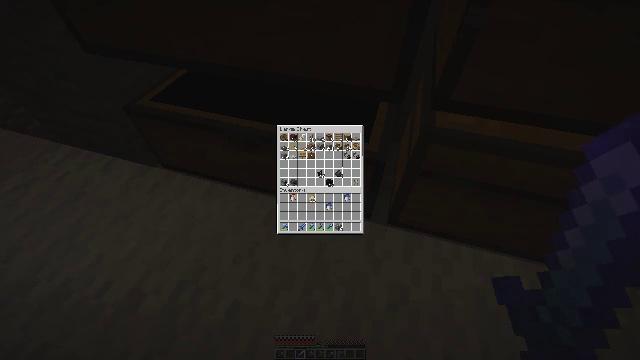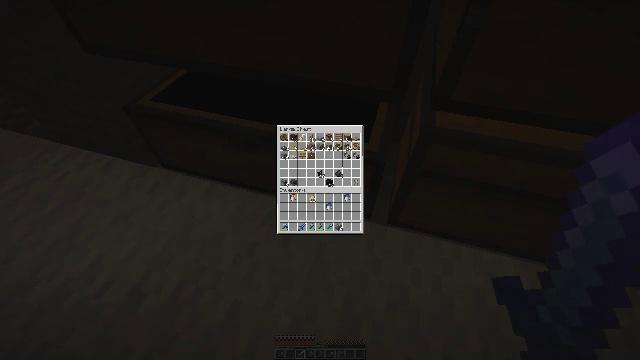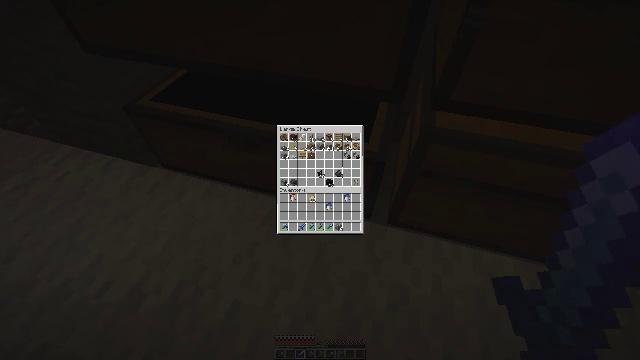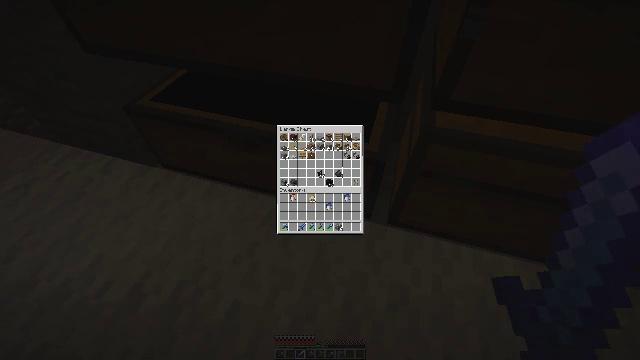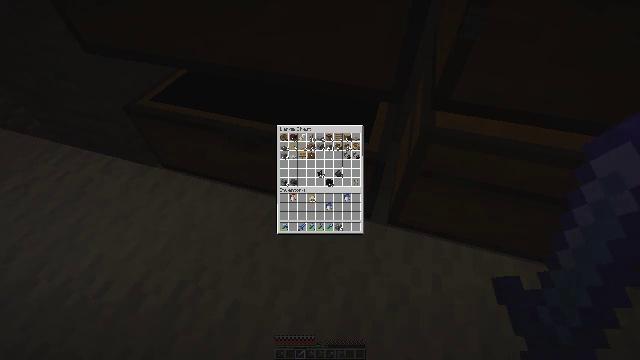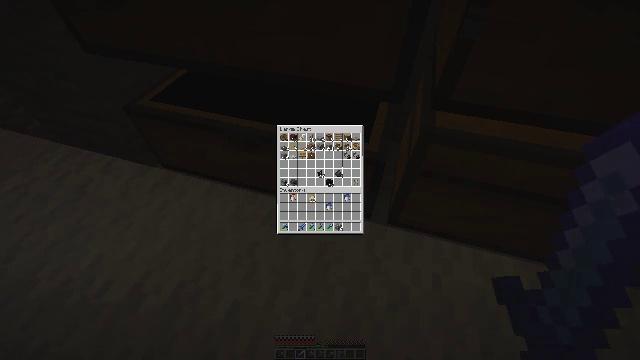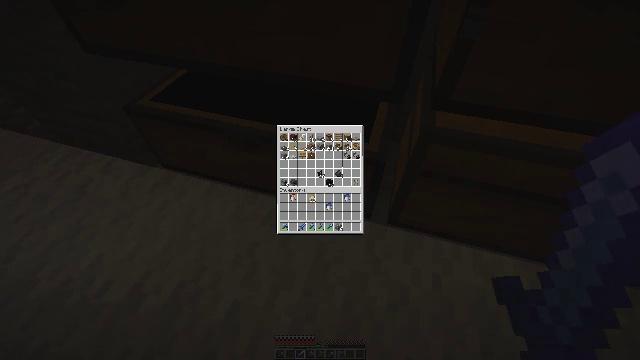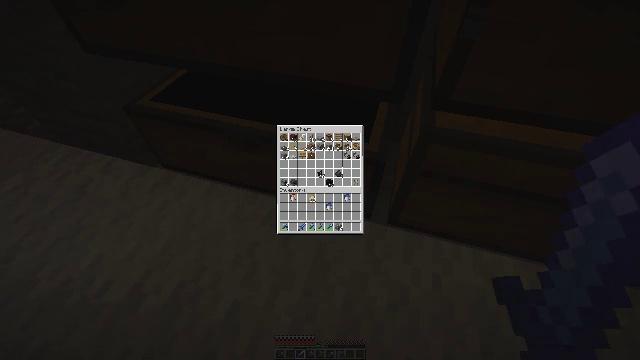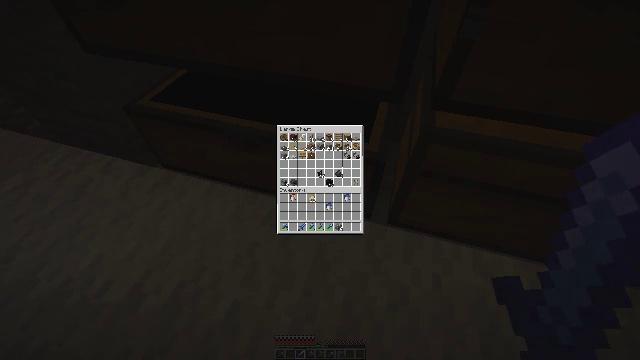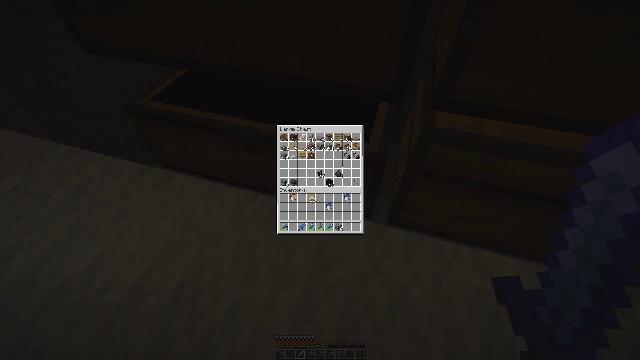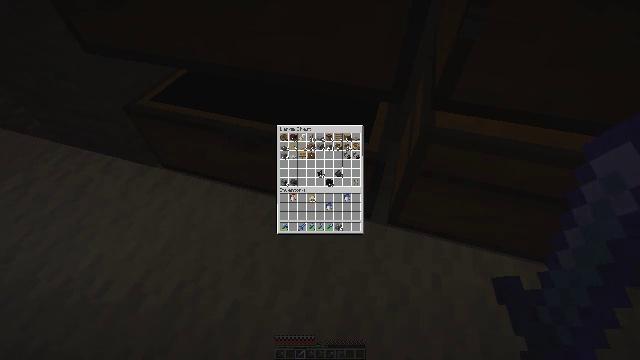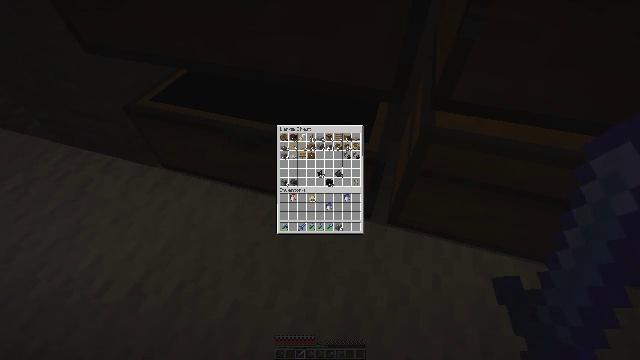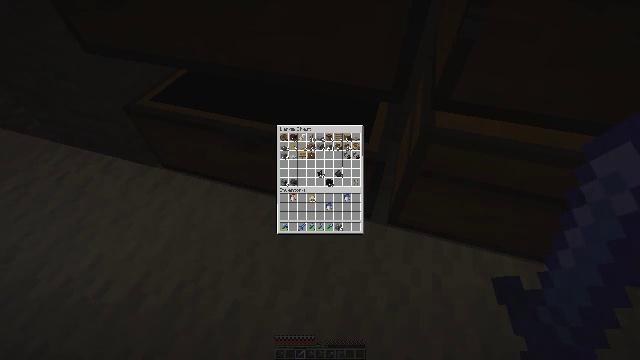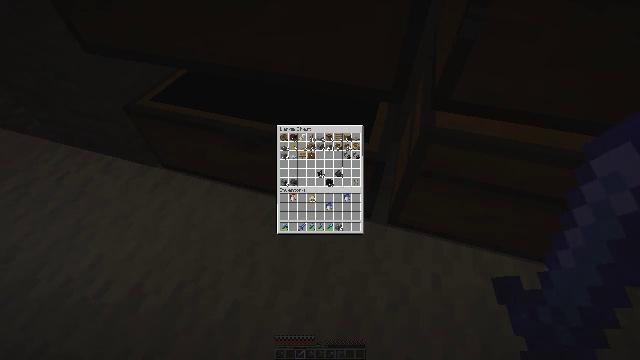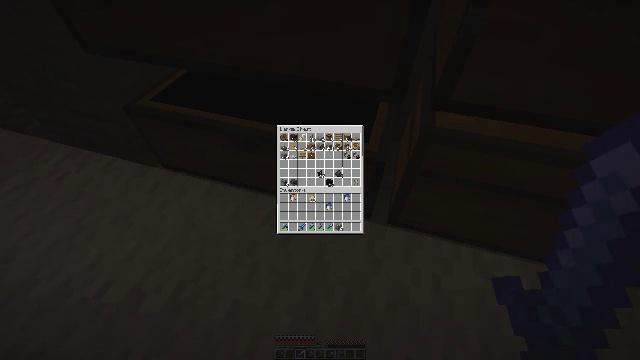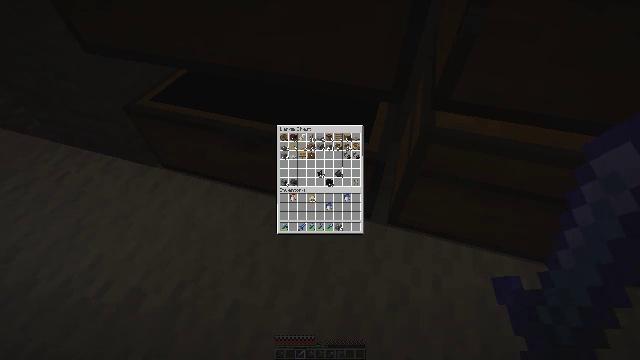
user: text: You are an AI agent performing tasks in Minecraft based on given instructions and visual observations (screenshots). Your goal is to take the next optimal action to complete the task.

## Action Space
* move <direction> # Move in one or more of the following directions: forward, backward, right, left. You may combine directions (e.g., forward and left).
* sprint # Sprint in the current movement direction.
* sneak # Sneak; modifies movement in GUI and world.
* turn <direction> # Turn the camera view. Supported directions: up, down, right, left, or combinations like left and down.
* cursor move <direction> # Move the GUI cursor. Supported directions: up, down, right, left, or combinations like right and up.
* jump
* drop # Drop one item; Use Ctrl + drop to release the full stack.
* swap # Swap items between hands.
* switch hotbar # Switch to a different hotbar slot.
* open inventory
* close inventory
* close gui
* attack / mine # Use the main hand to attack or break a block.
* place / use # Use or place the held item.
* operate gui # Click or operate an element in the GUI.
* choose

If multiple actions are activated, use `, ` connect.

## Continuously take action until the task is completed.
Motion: motion action
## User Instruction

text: Remove and gather vines.
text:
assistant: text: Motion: no_op
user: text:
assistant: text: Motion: no_op
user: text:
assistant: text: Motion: no_op
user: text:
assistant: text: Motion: no_op
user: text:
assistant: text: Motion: no_op
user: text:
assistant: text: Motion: no_op
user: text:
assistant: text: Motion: no_op
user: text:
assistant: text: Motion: no_op
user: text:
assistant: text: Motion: no_op
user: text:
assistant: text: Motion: no_op
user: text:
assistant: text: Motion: no_op
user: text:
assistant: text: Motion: no_op
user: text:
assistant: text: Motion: no_op
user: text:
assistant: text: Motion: no_op
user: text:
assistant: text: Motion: no_op
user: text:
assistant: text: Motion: no_op
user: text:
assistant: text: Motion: no_op
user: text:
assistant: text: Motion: no_op
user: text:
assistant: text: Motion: no_op
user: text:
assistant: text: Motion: no_op
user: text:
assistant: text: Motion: no_op
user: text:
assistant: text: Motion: no_op
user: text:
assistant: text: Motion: no_op
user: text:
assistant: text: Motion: no_op
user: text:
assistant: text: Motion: no_op
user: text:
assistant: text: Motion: no_op
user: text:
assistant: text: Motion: no_op
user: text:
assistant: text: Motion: no_op
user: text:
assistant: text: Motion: no_op
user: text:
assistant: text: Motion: no_op